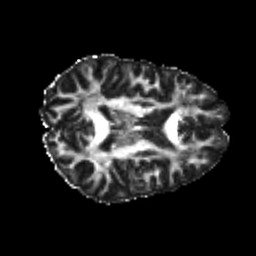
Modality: FA
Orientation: axial
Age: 20
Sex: female
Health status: healthy
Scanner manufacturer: philips
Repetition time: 7.385 s
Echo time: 0.08599 s